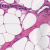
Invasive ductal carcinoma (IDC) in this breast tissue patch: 0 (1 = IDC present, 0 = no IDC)